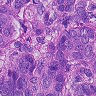
Metastatic tissue present: yes